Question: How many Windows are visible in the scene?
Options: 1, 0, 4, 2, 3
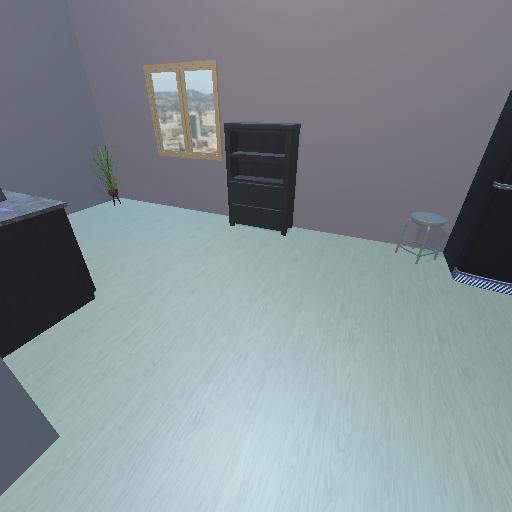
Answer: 1